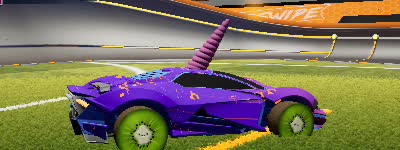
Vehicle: werewolf